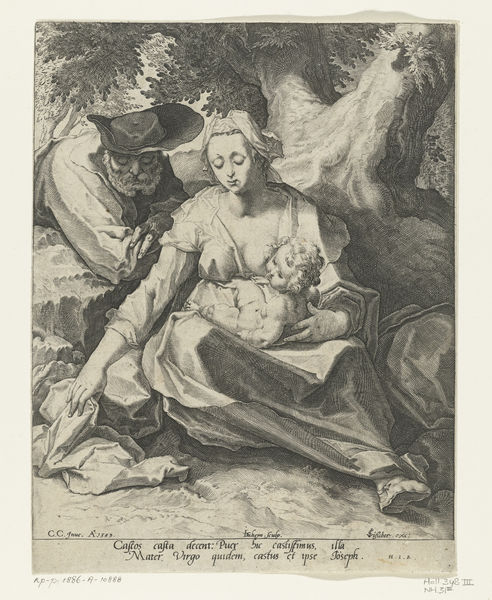
Titel: De rust op de vlucht naar Egypte
Künstler: Jacob de (II) Gheyn
Standort: Amsterdam
Institution: Rijksmuseum
Schlagwörter: hands, hat, arm, black, dress, hair, lady, nose, portrait, sitting, woman, brown, hand, wood, man, rocks, tree, nature, trees, child, eyes, feet, forest, garden, drawing, black and white, cap, mother, beard, virgin, breast, arms, leaves, trunk, family, jesus, lol, art, ground, foot, shoe, pencil, cloth, resting, baby, joseph, mary, tan, father, waiting, woods, feeding, infant, nursing, sex, breastfeeding, milk, boobs, tits, feed, sexy, mom, downcast, suck, mather